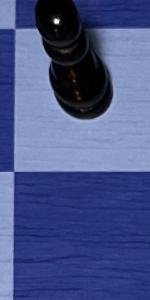
Label: Empty